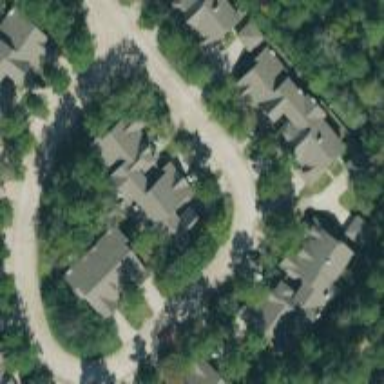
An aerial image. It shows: Multi-family residential neighbourhood.